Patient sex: M
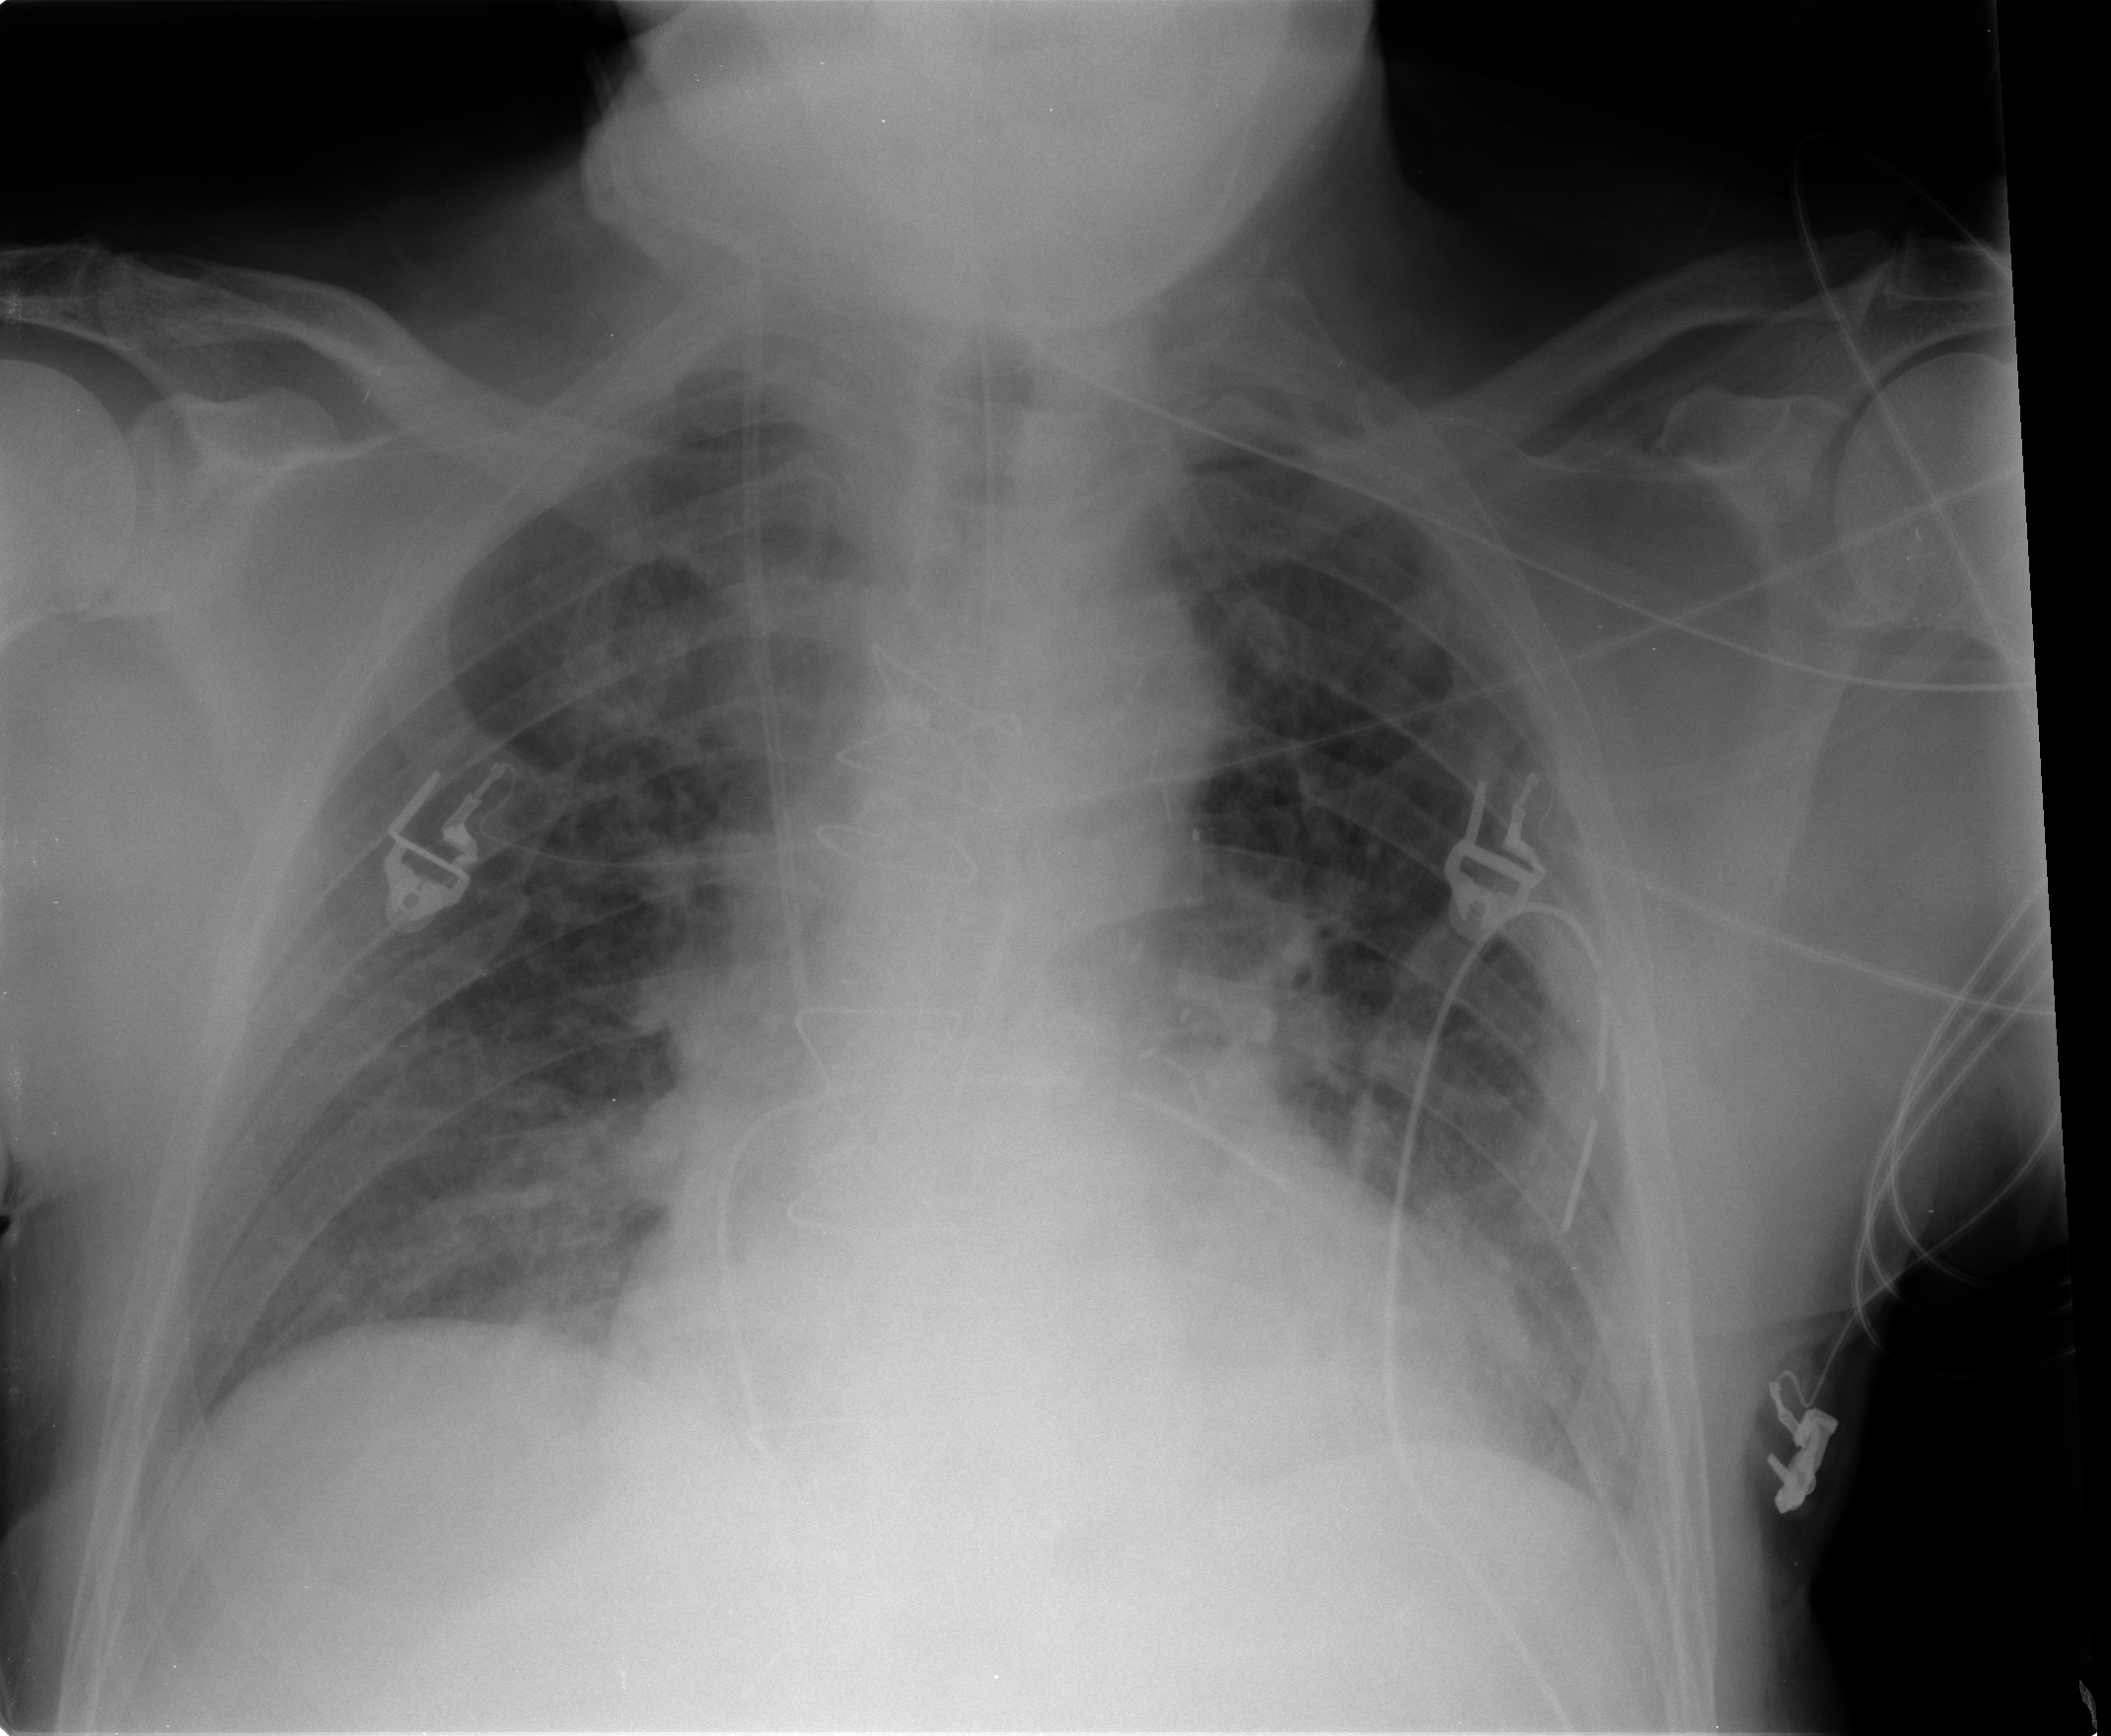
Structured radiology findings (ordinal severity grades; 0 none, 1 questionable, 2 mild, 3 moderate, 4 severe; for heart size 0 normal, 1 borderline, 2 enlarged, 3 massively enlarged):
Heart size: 2
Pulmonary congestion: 2
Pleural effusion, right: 0
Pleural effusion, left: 0
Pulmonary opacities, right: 0
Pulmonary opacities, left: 1
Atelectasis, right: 2
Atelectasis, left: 2